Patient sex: M
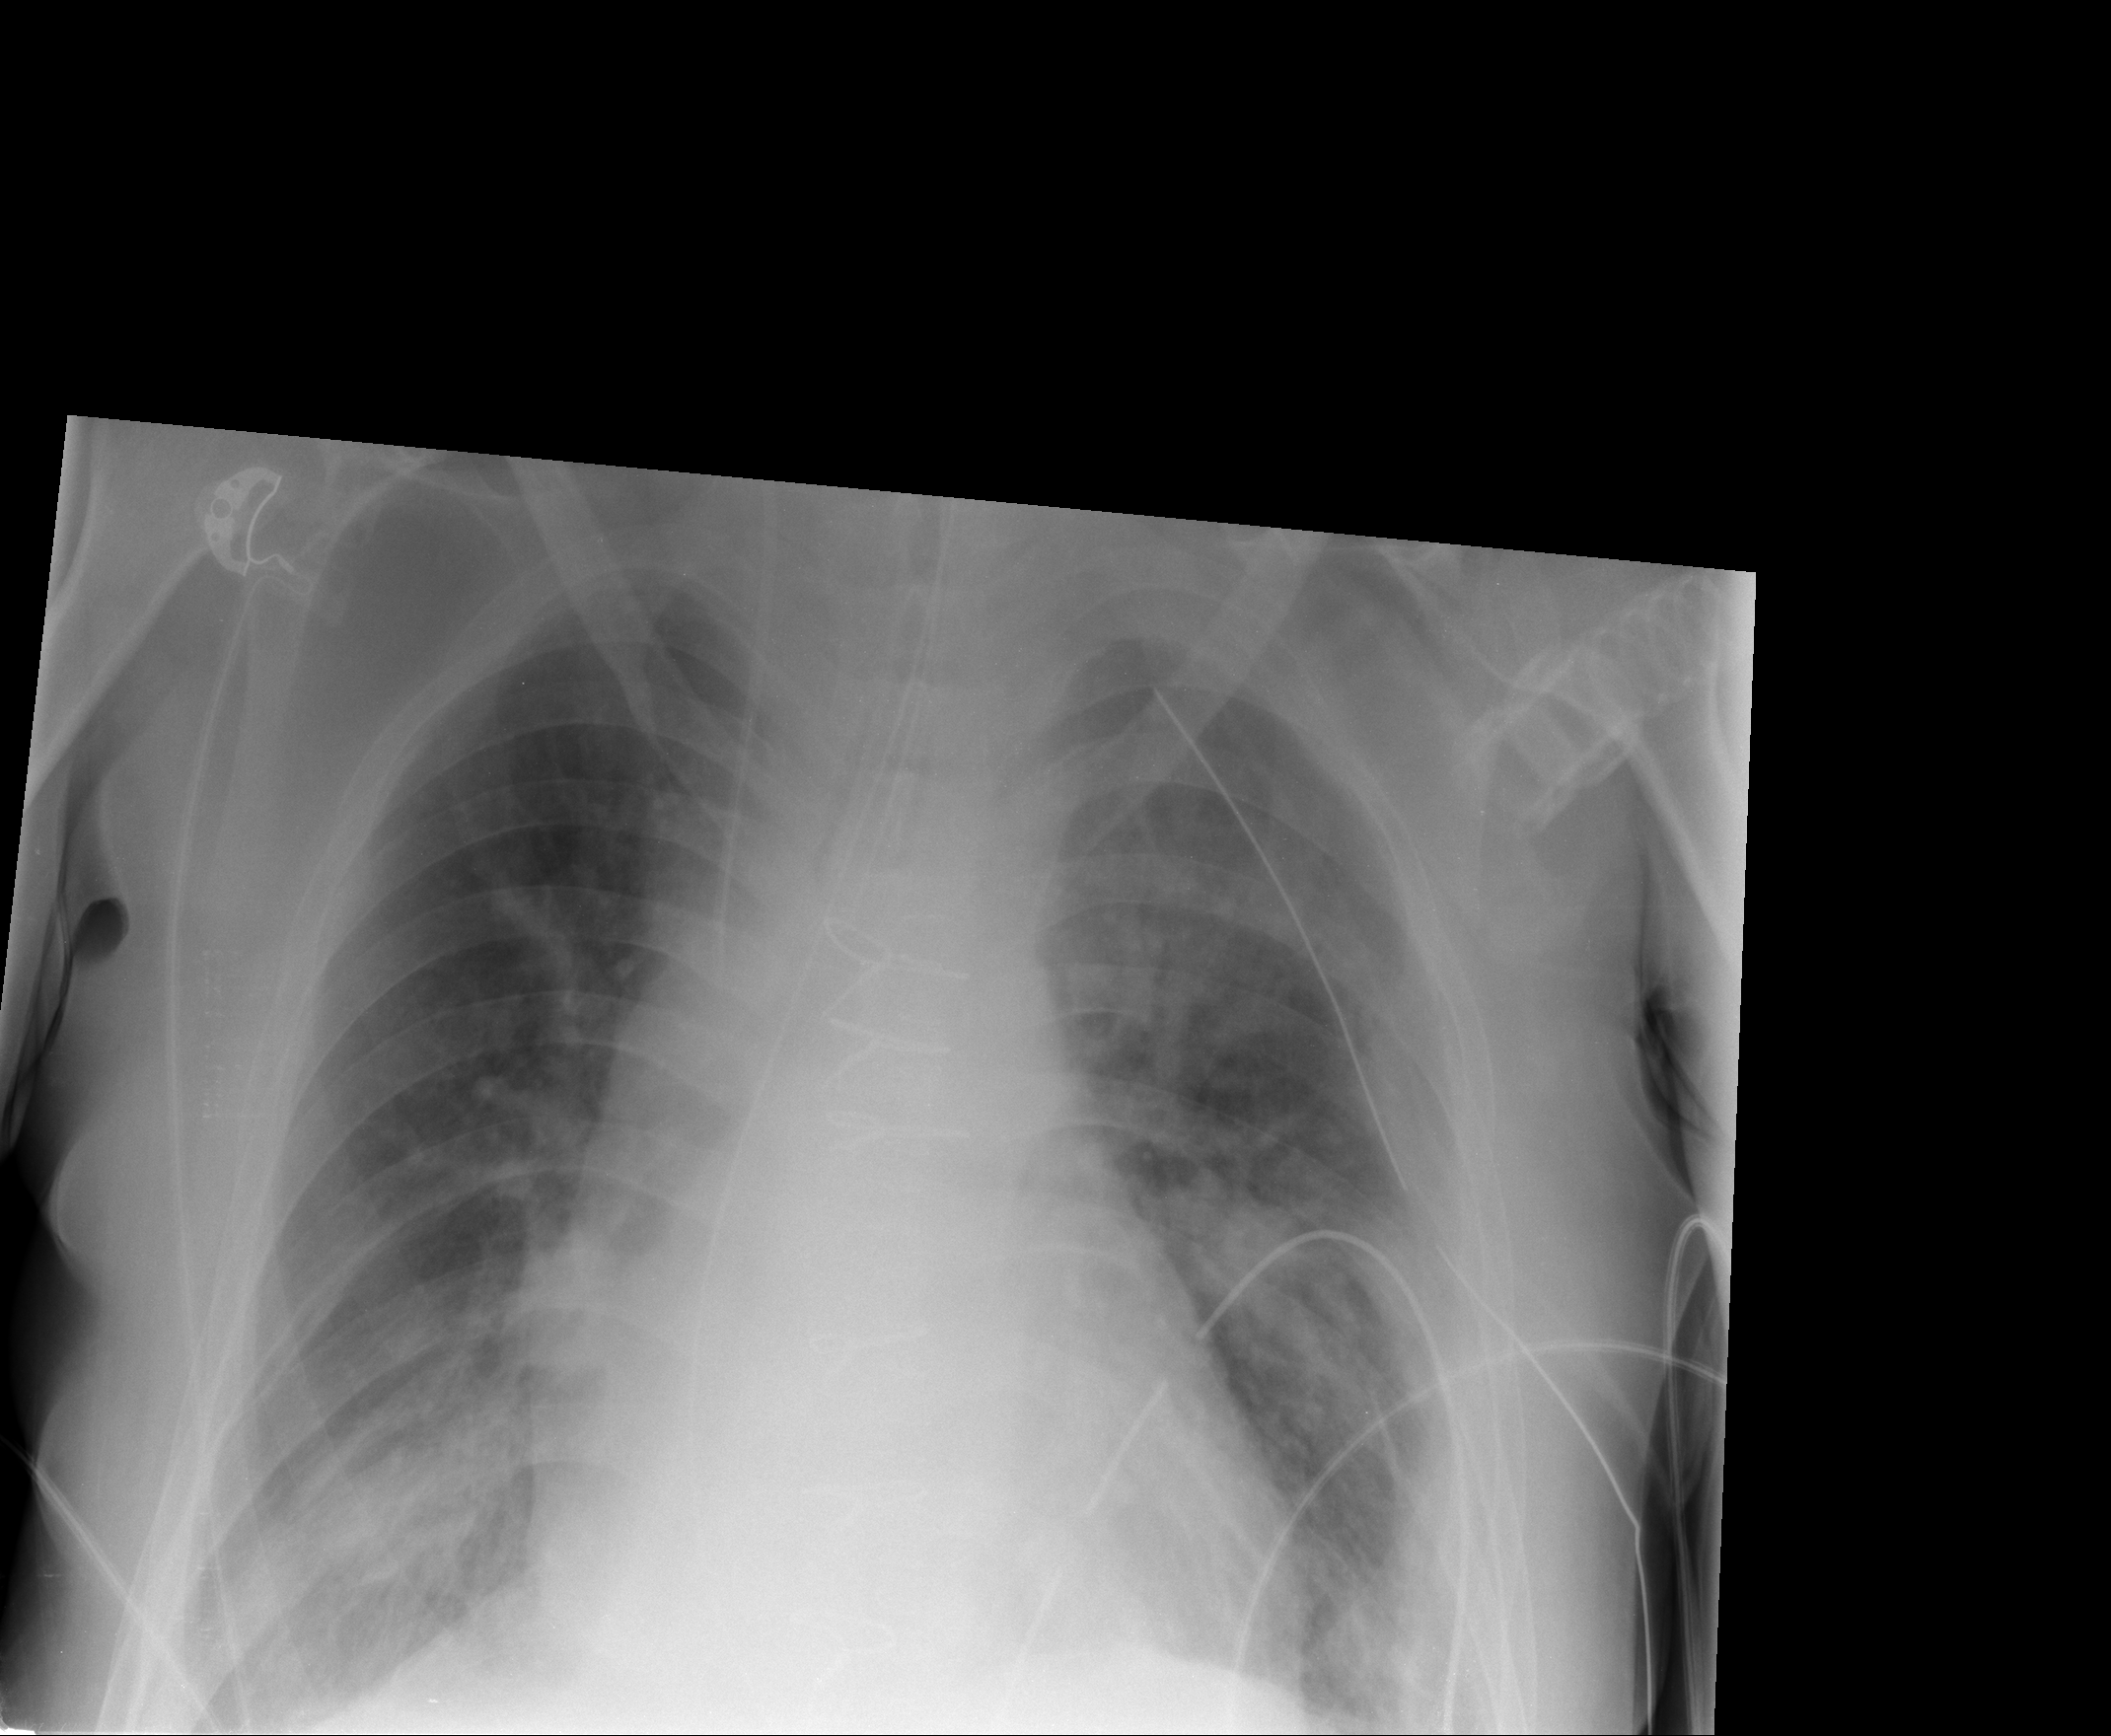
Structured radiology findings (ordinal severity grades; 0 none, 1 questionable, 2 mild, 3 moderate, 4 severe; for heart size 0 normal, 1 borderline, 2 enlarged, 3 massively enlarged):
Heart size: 2
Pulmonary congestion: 2
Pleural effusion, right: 0
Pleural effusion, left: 0
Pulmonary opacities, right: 3
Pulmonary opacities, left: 3
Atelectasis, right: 2
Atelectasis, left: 2